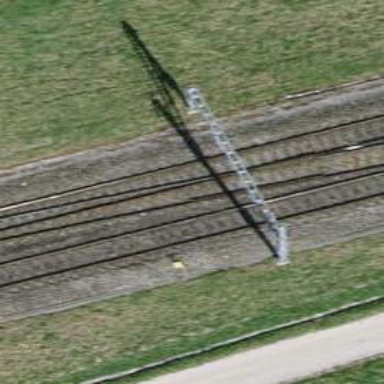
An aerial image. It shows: Railway track with contact lines for electrification.